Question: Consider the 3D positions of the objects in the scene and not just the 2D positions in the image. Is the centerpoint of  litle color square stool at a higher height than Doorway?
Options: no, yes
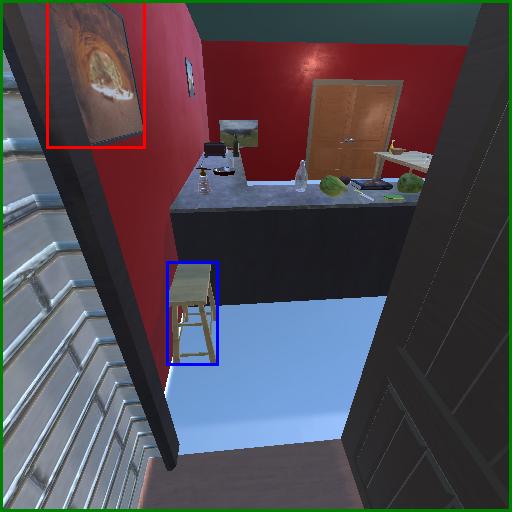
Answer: no